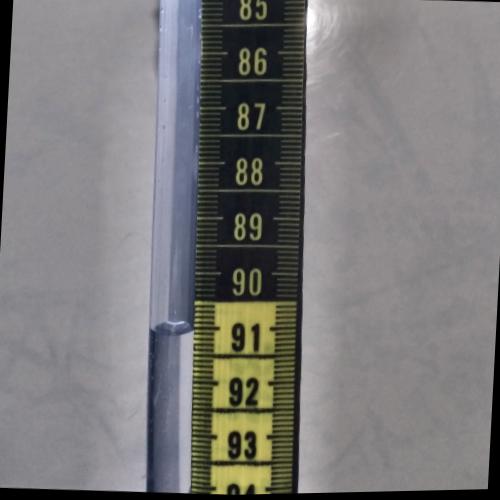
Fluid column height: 91.0 cm